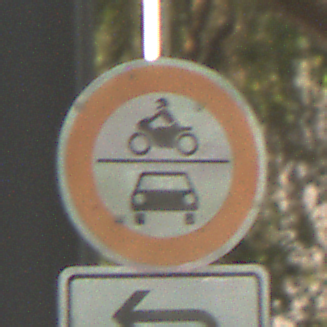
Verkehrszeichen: VerbotKraftfahrzeuge
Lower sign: RichtungsangabeDurchPfeile2
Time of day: SunriseSunset
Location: Outdoor (Suburban)
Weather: Clear
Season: NotSpecified
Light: Natural